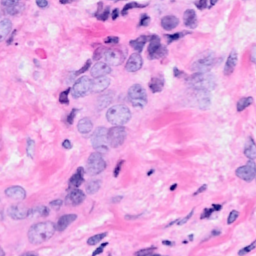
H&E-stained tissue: Breast